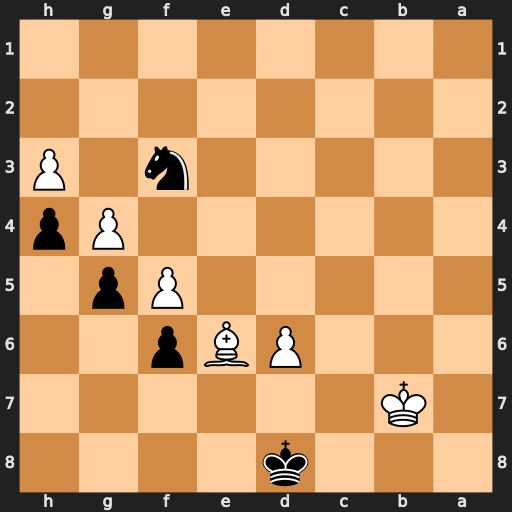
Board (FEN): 3k4/1K6/3PBp2/5Pp1/6Pp/5n1P/8/8
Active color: b
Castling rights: -
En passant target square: -
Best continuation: Ng1 Bd5 Nxh3